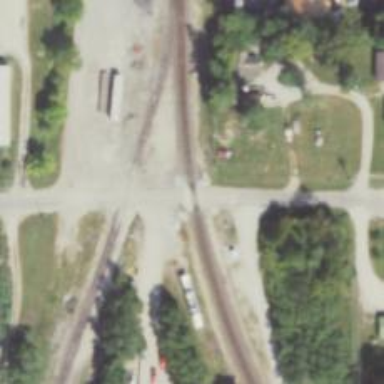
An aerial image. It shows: Level crossing along the railway.